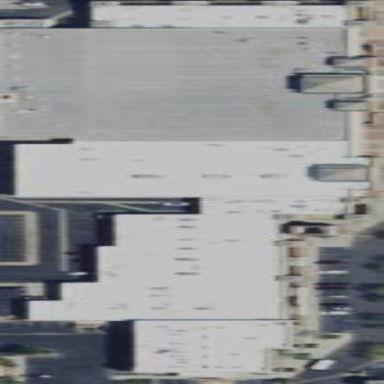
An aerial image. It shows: Retail building.